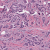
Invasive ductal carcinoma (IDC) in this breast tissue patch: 1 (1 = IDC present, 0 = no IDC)